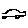
Label: car